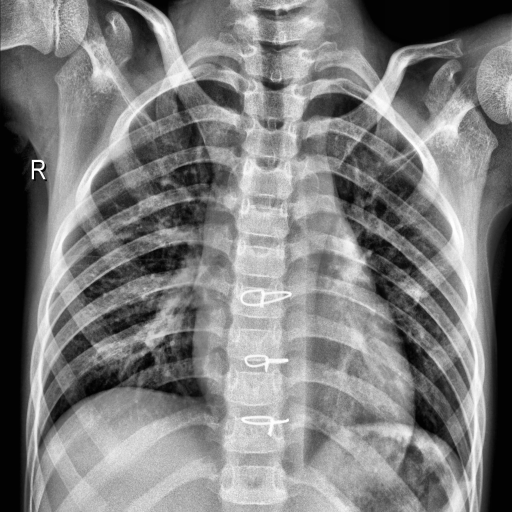
Finding: PNEUMONIA